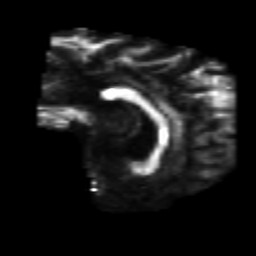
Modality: FA
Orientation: sagittal
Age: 37
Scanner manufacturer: philips
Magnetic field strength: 3 T
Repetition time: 7.767 s
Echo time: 0.1224 s